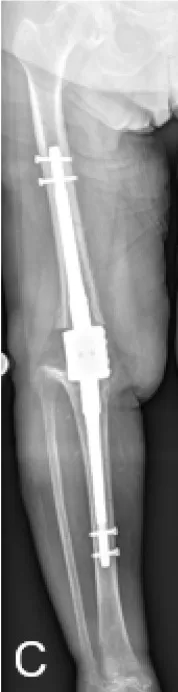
(C) Postoperative ap-view after modular knee arthrodesis with metallic silver coating and connection of the intramedullary femoral and tibial components with a spacer and locking bolts. Intramedullar rods were fixed cementless.
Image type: radiology (x_ray)